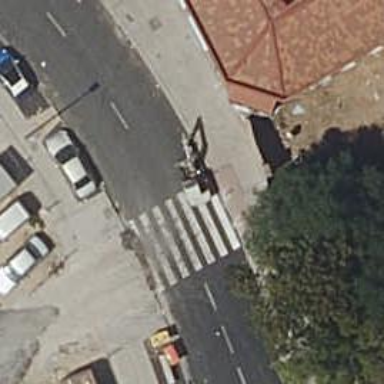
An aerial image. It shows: Uncontrolled crossing on the road.